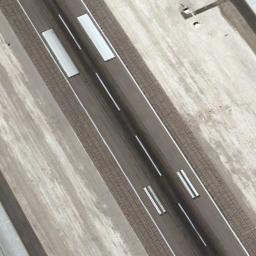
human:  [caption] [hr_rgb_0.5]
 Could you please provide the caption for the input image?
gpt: The runway is on the bare land .

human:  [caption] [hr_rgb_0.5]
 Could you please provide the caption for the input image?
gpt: The grass is beside the runway .

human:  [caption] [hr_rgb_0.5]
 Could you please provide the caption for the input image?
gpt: The runway goes through the open area and several touchdown zone markings and aiming point markings are on the runway .

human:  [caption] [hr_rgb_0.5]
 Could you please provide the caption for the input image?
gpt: There is gray bare ground next to the runway, With white short and thick line signs on the runway .

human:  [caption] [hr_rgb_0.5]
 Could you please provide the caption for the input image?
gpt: There are white empty land beside the runway .